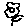
Label: flower